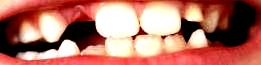
Condition: hypodontia